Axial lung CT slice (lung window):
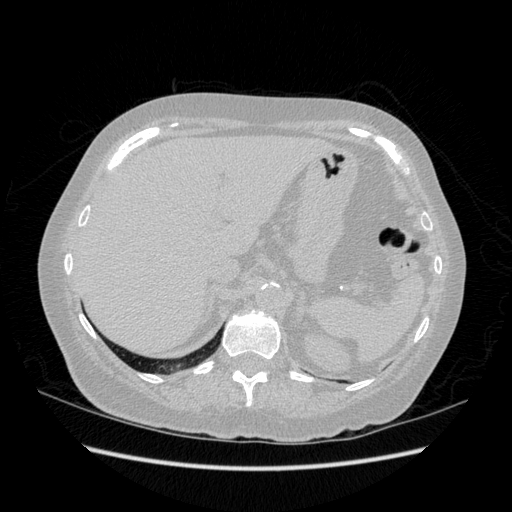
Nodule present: no